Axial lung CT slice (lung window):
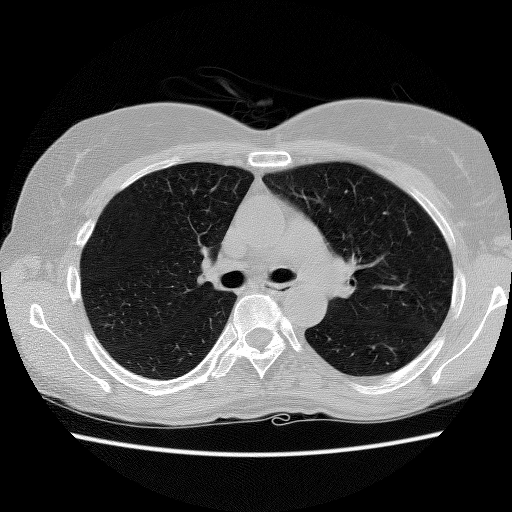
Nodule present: no